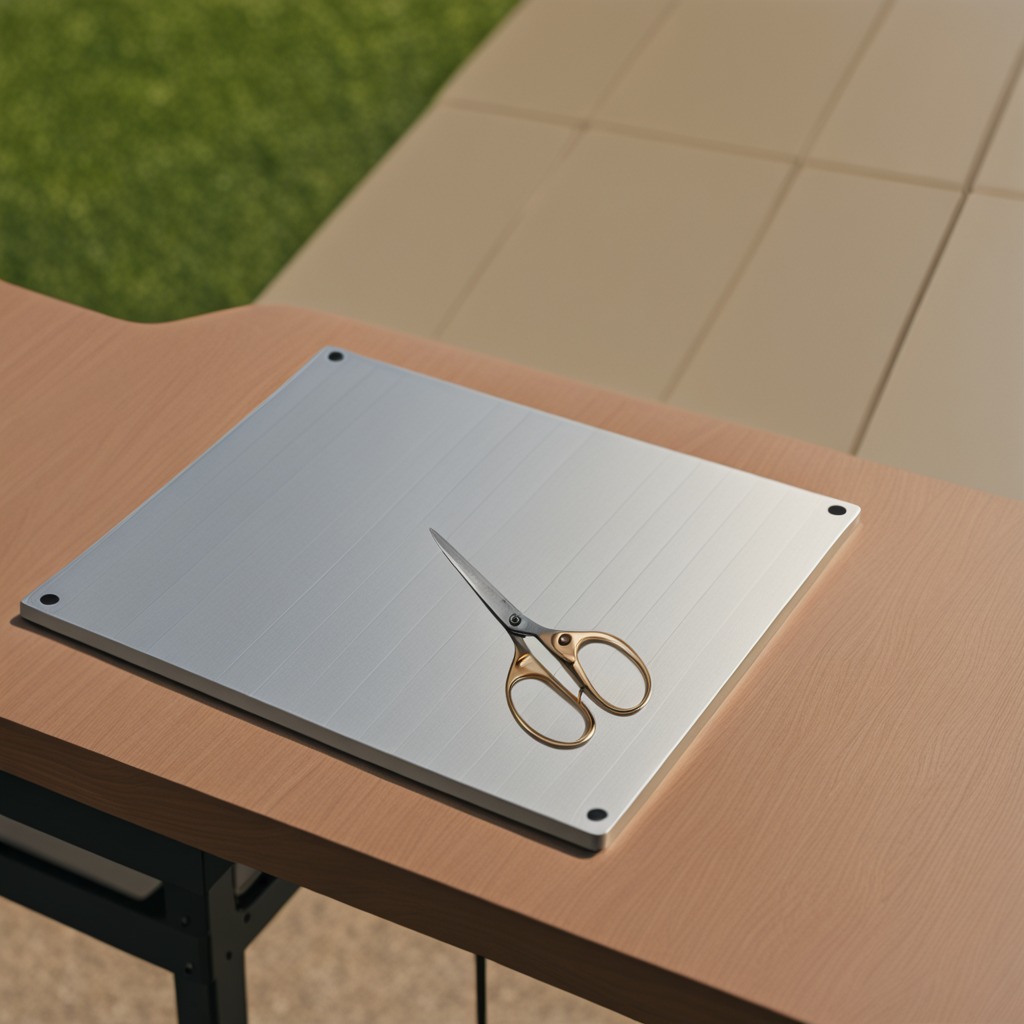
A scissor lying on a clean utility table in a temporary outdoor tool station afternoon light present textured surface